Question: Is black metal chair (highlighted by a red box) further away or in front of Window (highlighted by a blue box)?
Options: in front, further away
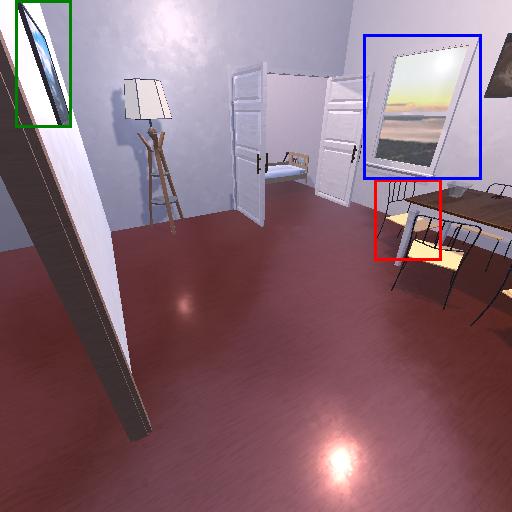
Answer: in front